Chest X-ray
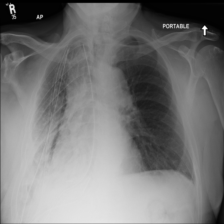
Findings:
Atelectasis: negative
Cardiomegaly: negative
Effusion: positive
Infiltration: positive
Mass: negative
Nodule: negative
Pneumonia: negative
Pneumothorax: negative
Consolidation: negative
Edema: negative
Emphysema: negative
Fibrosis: negative
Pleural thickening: negative
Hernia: negative